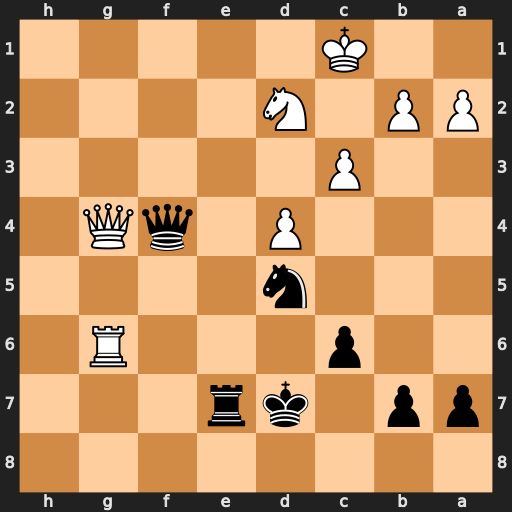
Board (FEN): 8/pp1kr3/2p3R1/3n4/3P1qQ1/2P5/PP1N4/2K5
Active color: b
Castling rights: -
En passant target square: -
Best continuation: Qxg4 Rxg4 Re1+ Kc2 Ne3+ Kd3 Nxg4